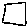
Label: square